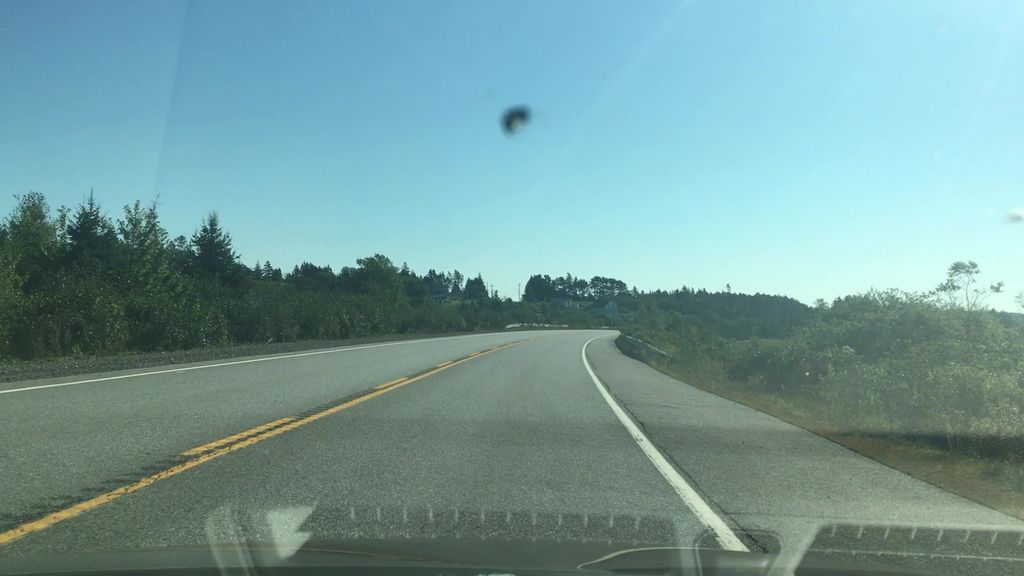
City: halifax